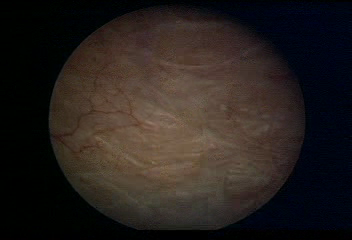
Modality: WLC
Class: Normal mucosa
Bladder cancer association: No